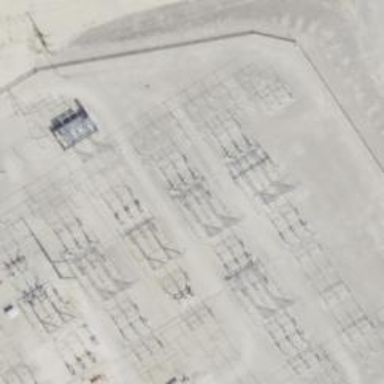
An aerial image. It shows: Switch for power supply.